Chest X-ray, PA view. Patient: 66 years old, sex M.
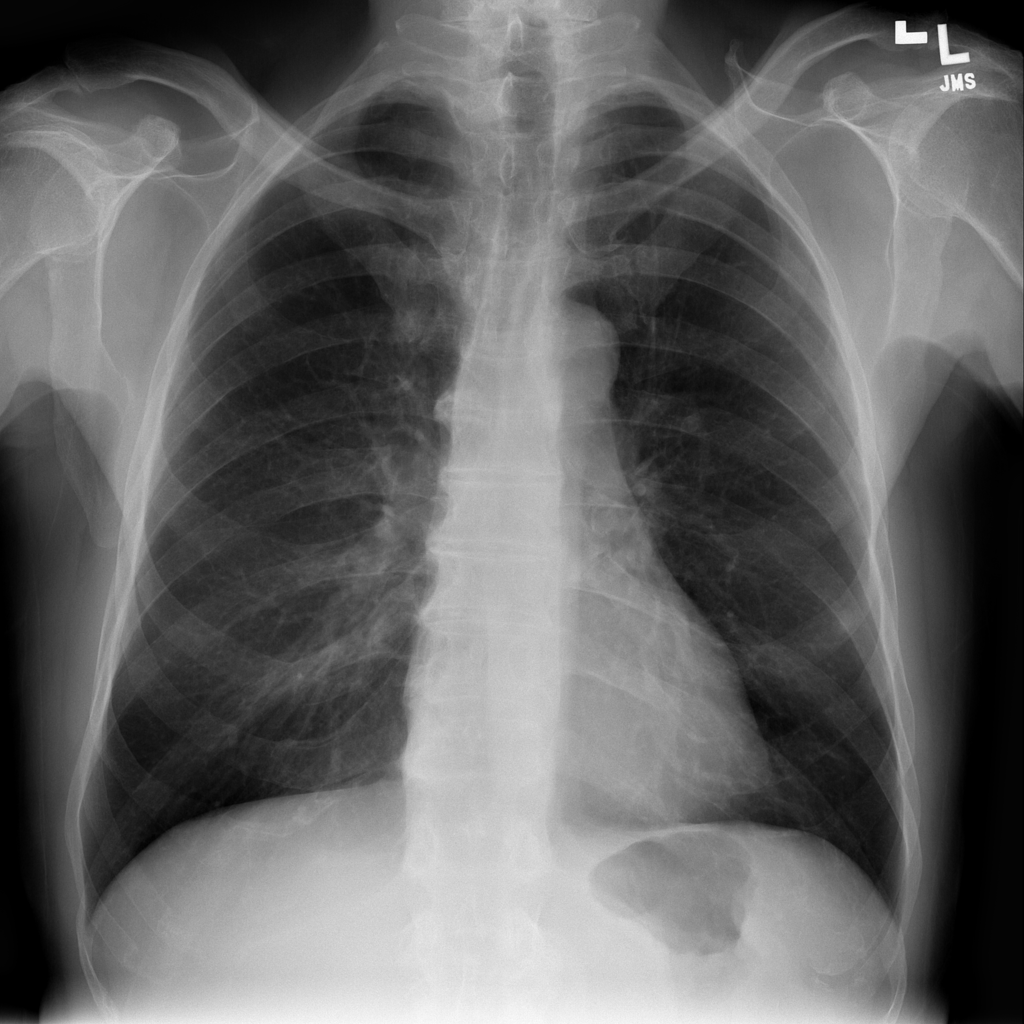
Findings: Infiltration